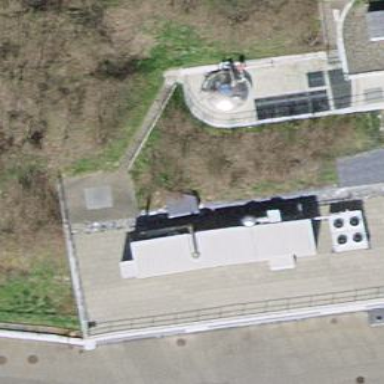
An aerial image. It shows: Service building with silver roof. The building is colored lightslategray.